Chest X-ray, PA view. Patient: 76 years old, sex M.
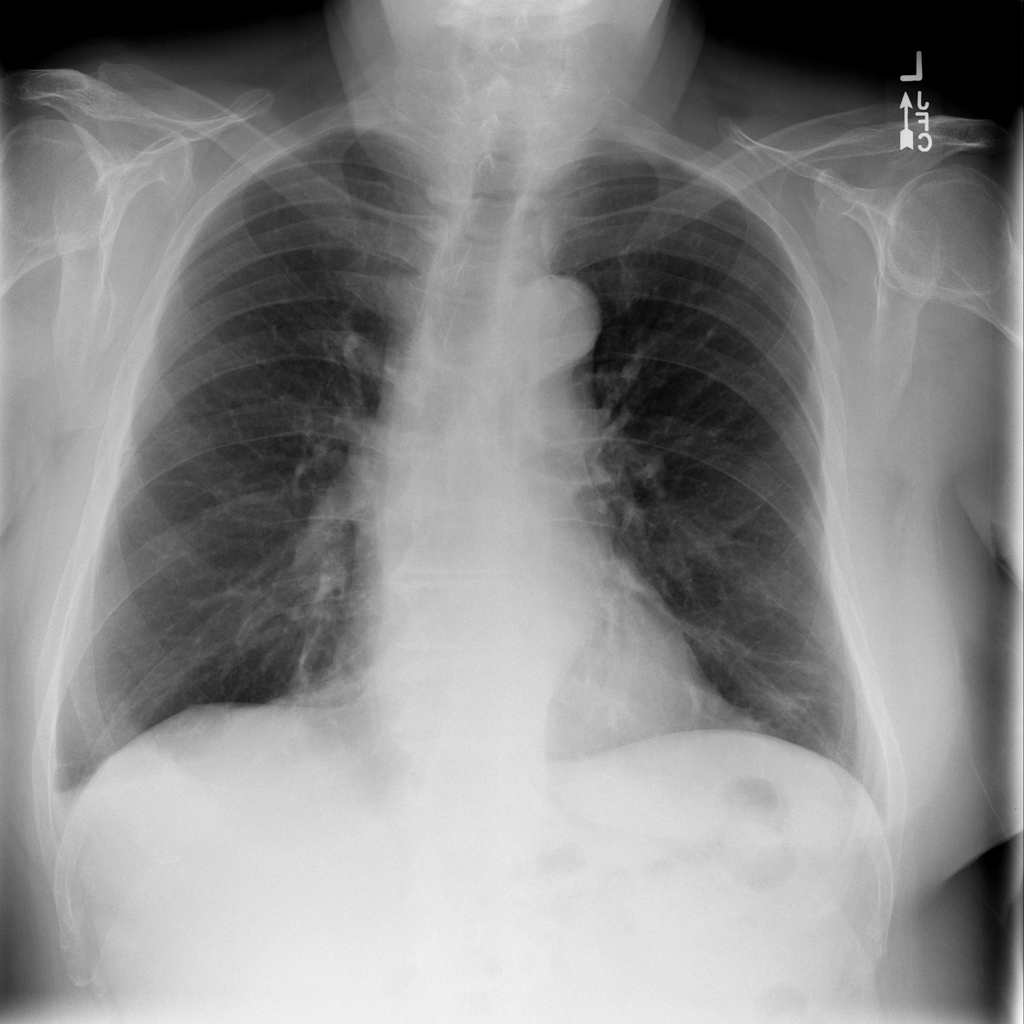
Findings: Atelectasis